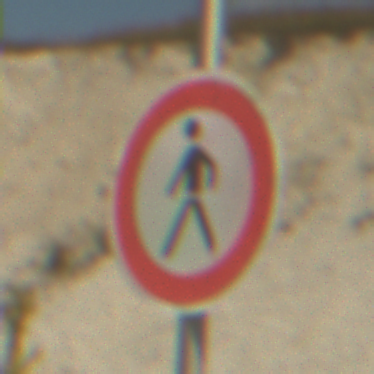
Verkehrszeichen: VerbotFussgaenger
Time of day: Midday
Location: Outdoor (Beach)
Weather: PartlyCloudy
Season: NotSpecified
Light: Natural